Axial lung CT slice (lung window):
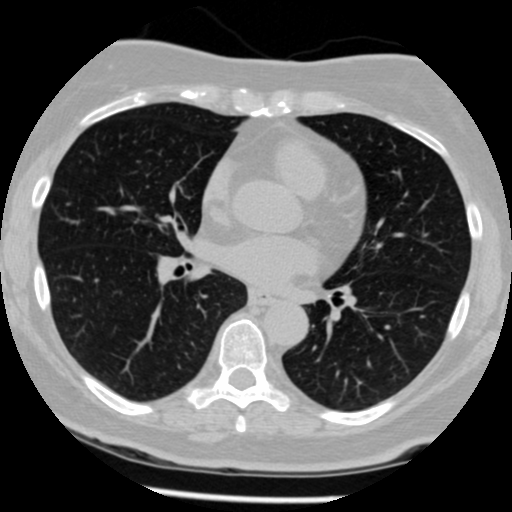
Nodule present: no